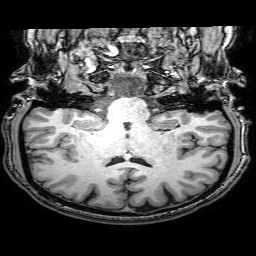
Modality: T1w
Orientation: sagittal
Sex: female
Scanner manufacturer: philips
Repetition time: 0.008116 s
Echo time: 0.00372 s